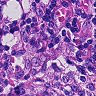
Metastatic tissue present: no